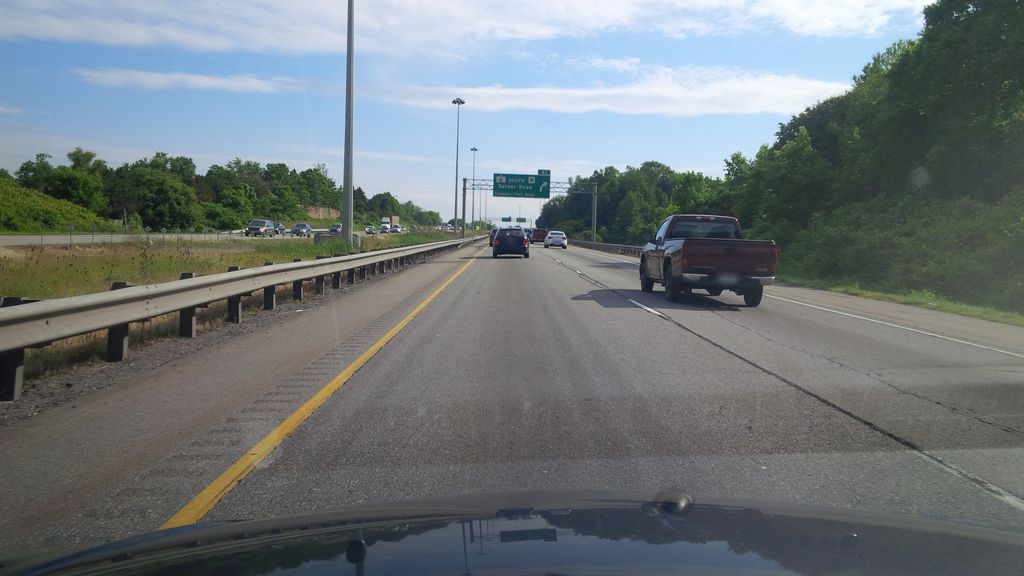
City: hamilton